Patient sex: M
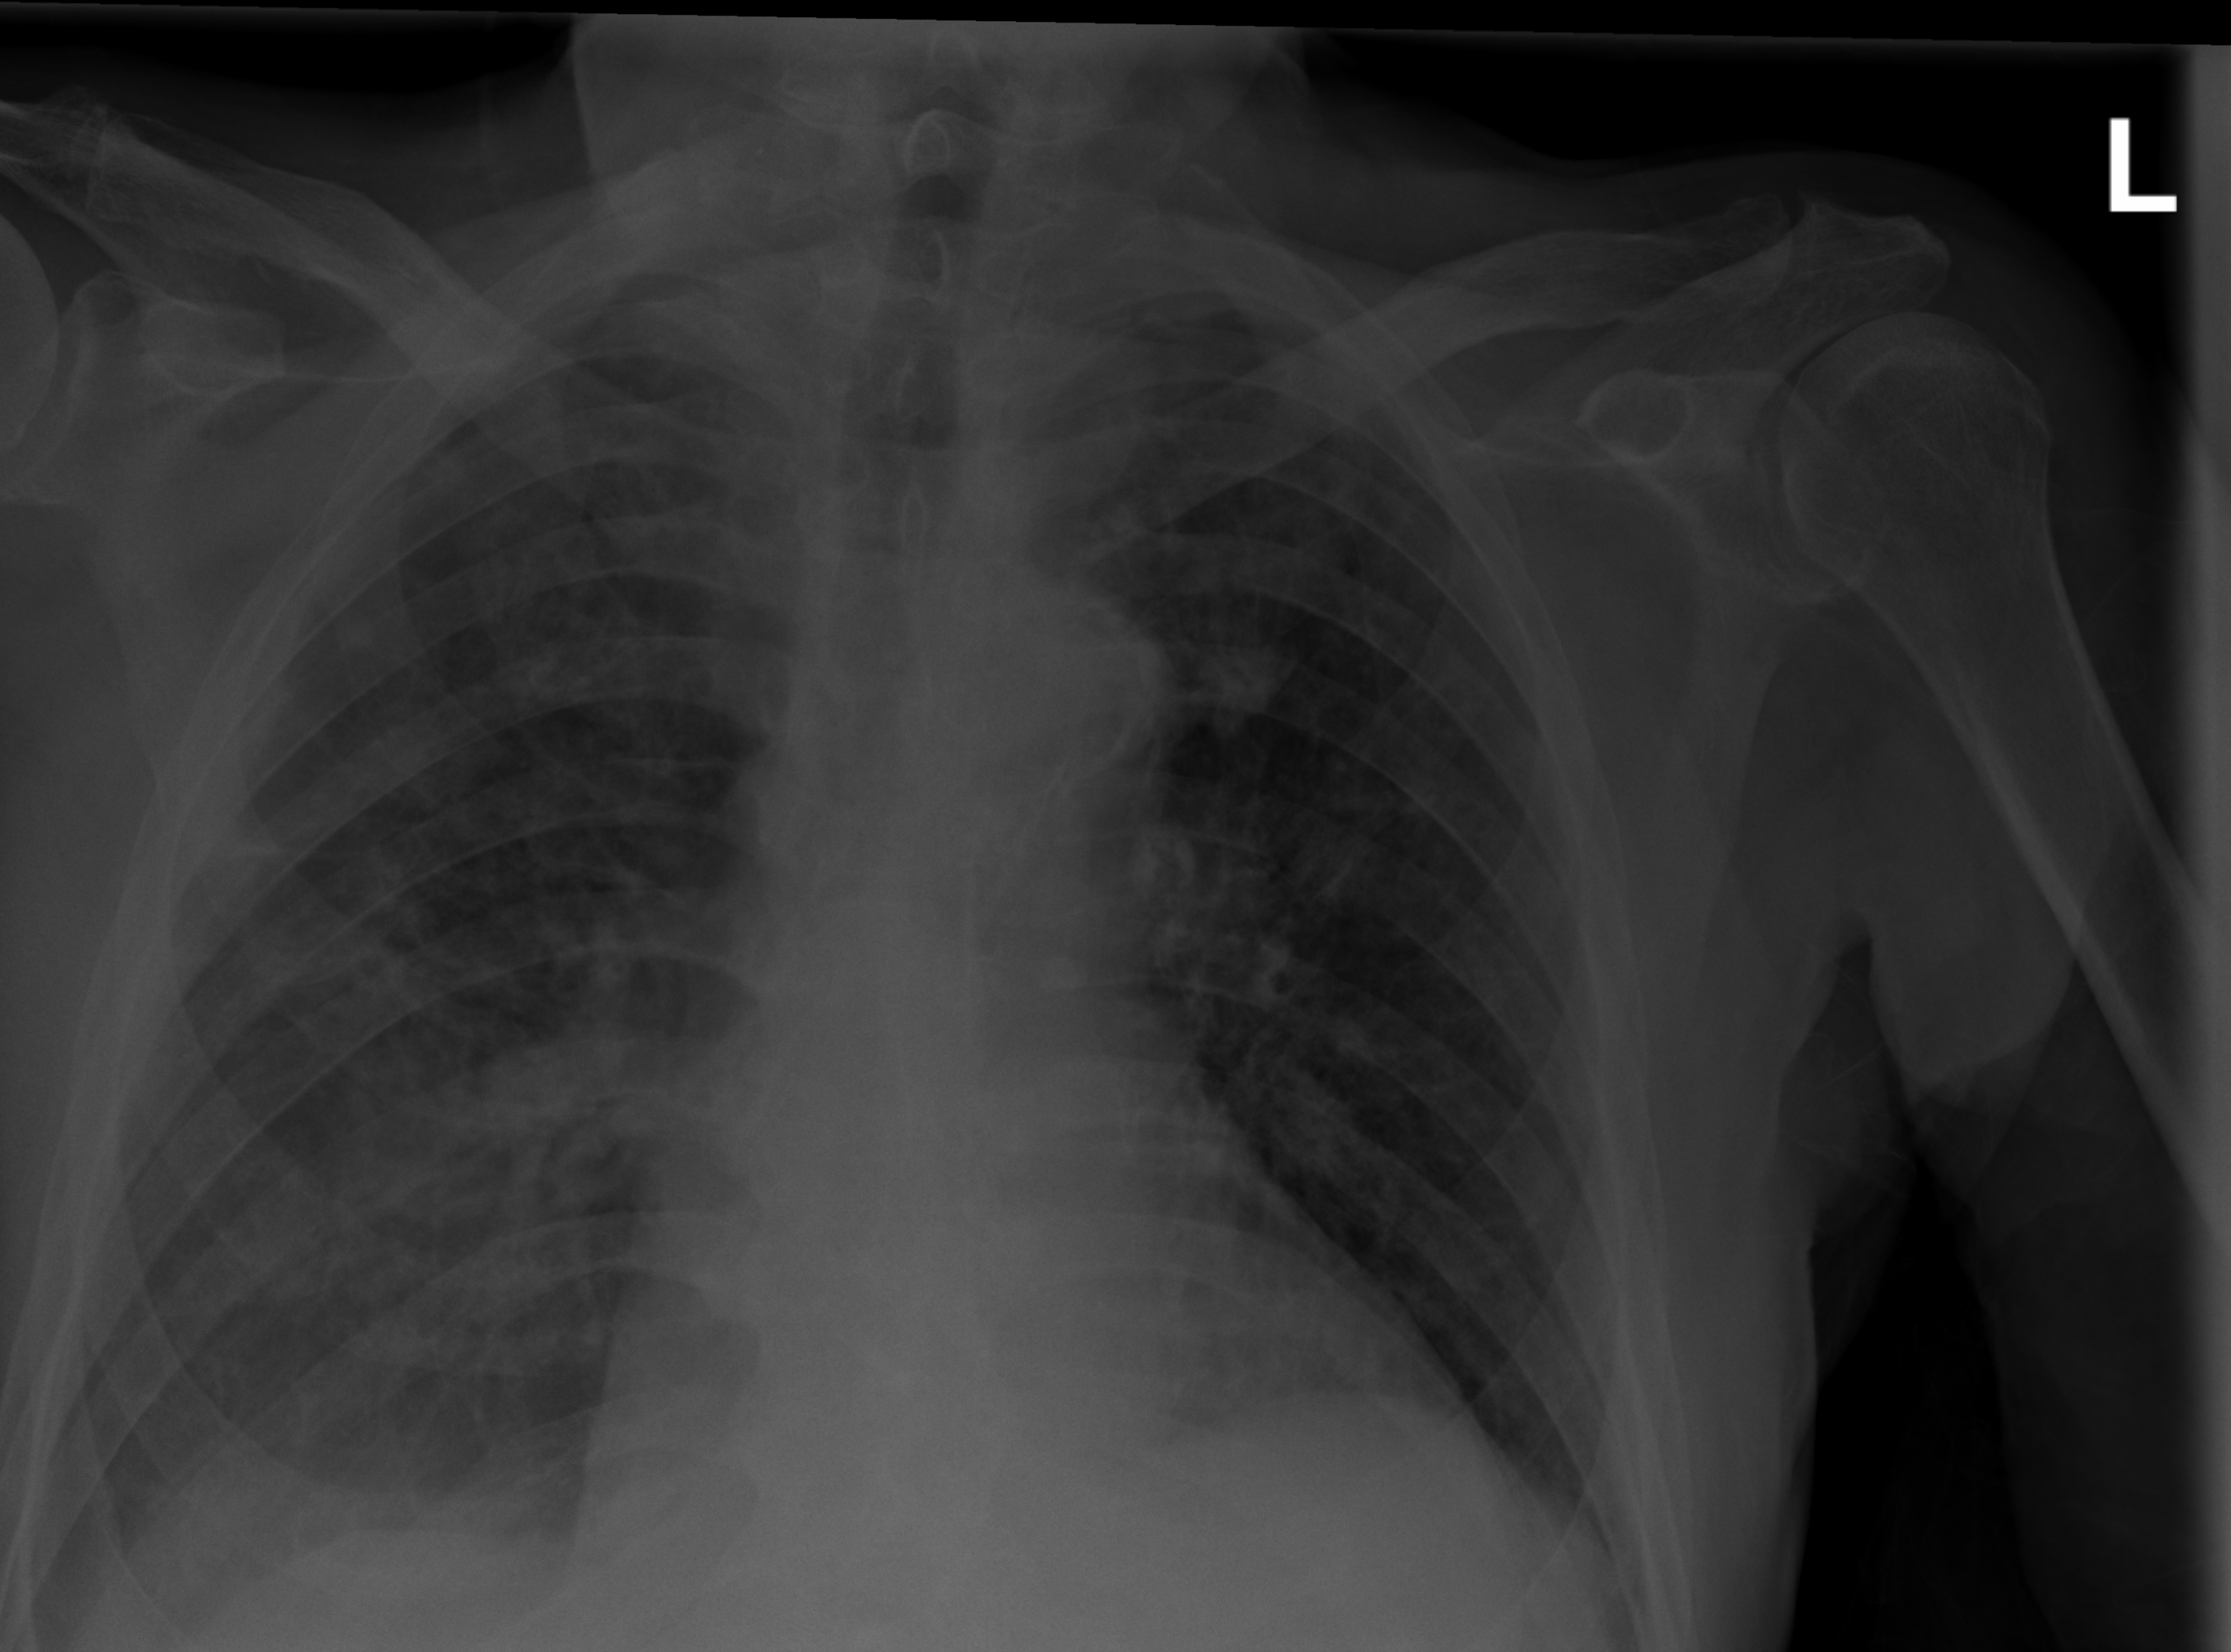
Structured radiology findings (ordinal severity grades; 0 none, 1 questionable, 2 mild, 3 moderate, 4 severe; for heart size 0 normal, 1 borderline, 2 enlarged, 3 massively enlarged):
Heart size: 1
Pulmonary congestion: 1
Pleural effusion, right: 2
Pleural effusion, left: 0
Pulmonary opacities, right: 2
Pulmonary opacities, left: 2
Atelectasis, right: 2
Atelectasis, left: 2